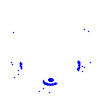
Particle: pion